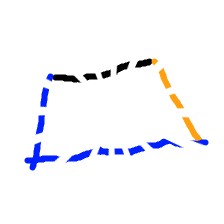
Shape: trapezoid